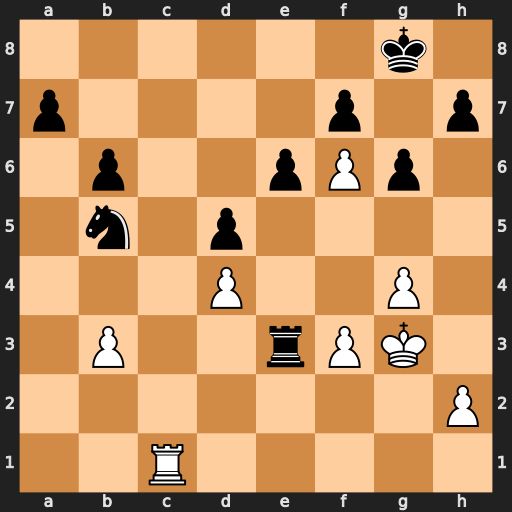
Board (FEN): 6k1/p4p1p/1p2pPp1/1n1p4/3P2P1/1P2rPK1/7P/2R5
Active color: w
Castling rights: -
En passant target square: -
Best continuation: Rc8#